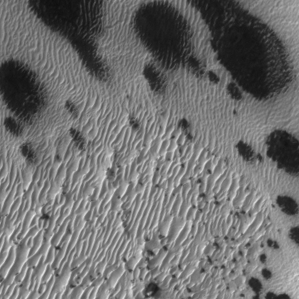
Label: frost